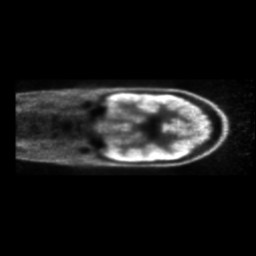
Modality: PET
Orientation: coronal
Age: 29
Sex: female
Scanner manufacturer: siemens